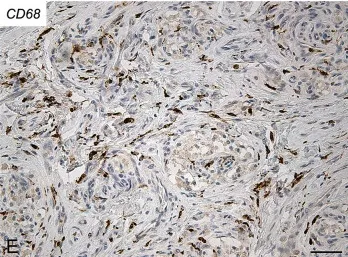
Arrows: positive cells), CD68 ; 50 microm Inserts: high magnification of positive type I cells. Scale Bar: 15 microm.
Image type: pathology (immunostaining)